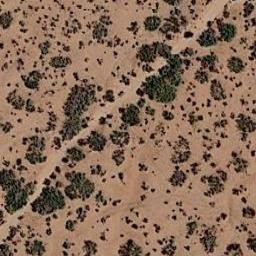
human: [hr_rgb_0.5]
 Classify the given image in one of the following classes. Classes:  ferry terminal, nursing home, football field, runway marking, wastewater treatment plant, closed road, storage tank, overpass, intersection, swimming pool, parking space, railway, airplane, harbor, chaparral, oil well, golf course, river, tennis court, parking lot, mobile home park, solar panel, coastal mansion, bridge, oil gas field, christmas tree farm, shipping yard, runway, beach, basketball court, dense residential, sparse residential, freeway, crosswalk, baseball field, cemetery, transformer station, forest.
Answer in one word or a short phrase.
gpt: chaparral